Question: This question is .
NetBeans in PHP automatically completes block comments when I type '/*' rewriting it like this:
'''
/**
*
*/
'''
I really don't want any auto-completting after typing '/*' or '*/'. I know <URL> but I can't find any for PHP. Is it possible to turn off this feature please?

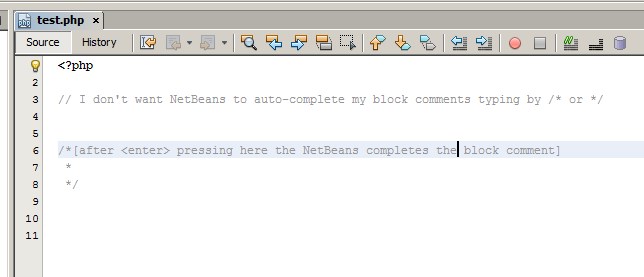
Answer: Temporary solution is to type 'SHIFT + ENTER' after '/*'. It will not autocomplete the comment block.